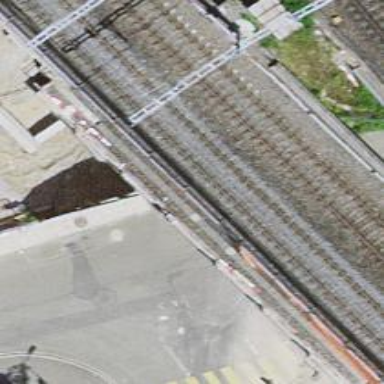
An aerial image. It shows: Bridge with single railway track electrified by contact line.